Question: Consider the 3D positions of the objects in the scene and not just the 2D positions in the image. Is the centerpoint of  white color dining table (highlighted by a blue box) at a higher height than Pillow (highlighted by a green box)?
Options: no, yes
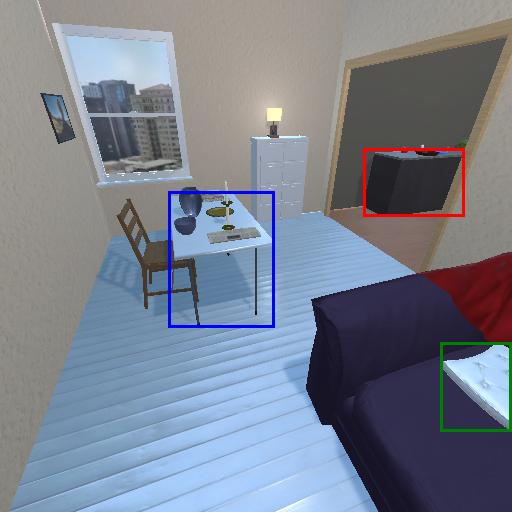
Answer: no